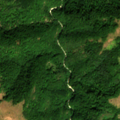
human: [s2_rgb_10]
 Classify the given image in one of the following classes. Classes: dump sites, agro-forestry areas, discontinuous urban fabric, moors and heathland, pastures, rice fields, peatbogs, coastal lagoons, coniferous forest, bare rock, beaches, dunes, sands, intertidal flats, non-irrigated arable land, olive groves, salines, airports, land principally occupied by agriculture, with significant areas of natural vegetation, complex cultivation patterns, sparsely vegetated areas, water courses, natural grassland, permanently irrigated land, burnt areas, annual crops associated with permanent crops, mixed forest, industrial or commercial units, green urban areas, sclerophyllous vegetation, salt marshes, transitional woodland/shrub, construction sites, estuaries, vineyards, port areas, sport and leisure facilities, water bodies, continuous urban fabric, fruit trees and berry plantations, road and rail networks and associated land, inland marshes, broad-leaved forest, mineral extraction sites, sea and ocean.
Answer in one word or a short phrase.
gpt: pastures, broad-leaved forest, transitional woodland/shrub